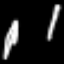
Label: pencil